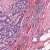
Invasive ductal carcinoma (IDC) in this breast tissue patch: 1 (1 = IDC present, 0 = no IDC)